Question: I'm using the Chart library in .Net 4.0 to create a stacked column chart with several series. My goal is a histogram that shows the cumulative number of actions (report completions) per day across several series (teachers). There is often missing data (no activity that day by a particular teacher).
I get gaps in the bars when there is missing data in a series:

My code:
'''
public ActionResult CompletionHistogram(int sid, int width, int height)
{
Site site = SiteRepository.Get(sid);
if (site == null)
return new HttpNotFoundResult();
Chart chart = new Chart();
chart.Height = height;
chart.Width = width;
ChartArea area = chart.ChartAreas.Add("Default");
// Treat each teacher as a series
foreach (Teacher t in site.Teachers)
{
Series series = chart.Series.Add(t.FullName);
series.ChartType = SeriesChartType.StackedColumn;
series.Name = t.FullName;
// Group completions by day (filter out incomplete reports and null timestamps)
var groups = t.StudentReports
.Where<StudentReport>(rep => rep.IsComplete && rep.FirstSaveTimestamp.HasValue)
.GroupBy<StudentReport, DateTime>(rep => rep.FirstSaveTimestamp.Value.Date);
bool hasPoints = false;
foreach (var g in groups)
{
series.Points.AddXY(g.Key, g.Count());
hasPoints = true;
}
series.IsValueShownAsLabel = true;
series.ToolTip = "#VALX";
if (hasPoints)
chart.DataManipulator.InsertEmptyPoints(1, IntervalType.Days, series);
}
area.AxisX.LabelStyle.Format = "ddd M/d";
return new ChartResult(chart);
}
'''
How can I remove the
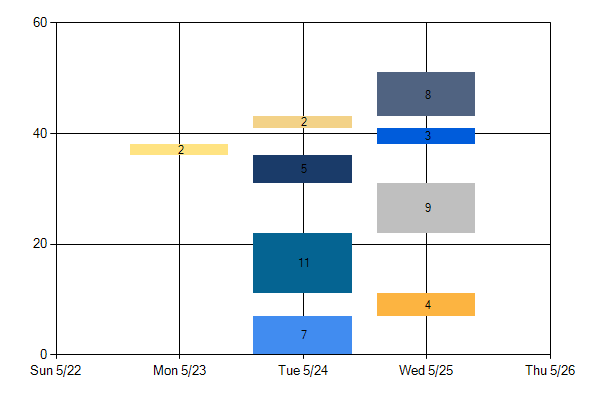
Answer: I have a way to make this work.
Sorry for the long answer, but I found the manner with which you attempt to implement this answer will affect if it works or not.
You need to set the point to zero manually as you are adding points.
Note: I was not able to make this work by adding the zero points after the fact.
See the next to examples and resulting screenshots:
chart1.Series.Clear();
chart1.Series.Add(new Series());
chart1.Series.Add(new Series());
chart1.Series.Add(new Series());
chart1.Series.Add(new Series());
'''
foreach (Series s in chart1.Series)
{
s.ChartType = SeriesChartType.StackedColumn;
}
//chart1.Series[0].Points.Add(new DataPoint(0, 0));
chart1.Series[0].Points.Add(new DataPoint(1, 3));
chart1.Series[0].Points.Add(new DataPoint(2, 3));
chart1.Series[0].Points.Add(new DataPoint(3, 3));
chart1.Series[1].Points.Add(new DataPoint(0, 3));
//chart1.Series[1].Points.Add(new DataPoint(1, 0));
chart1.Series[1].Points.Add(new DataPoint(2, 3));
chart1.Series[1].Points.Add(new DataPoint(3, 3));
chart1.Series[2].Points.Add(new DataPoint(0, 3));
chart1.Series[2].Points.Add(new DataPoint(1, 3));
//chart1.Series[2].Points.Add(new DataPoint(2, 0));
chart1.Series[2].Points.Add(new DataPoint(3, 3));
chart1.Series[3].Points.Add(new DataPoint(0, 3));
chart1.Series[3].Points.Add(new DataPoint(1, 3));
chart1.Series[3].Points.Add(new DataPoint(2, 3));
//chart1.Series[3].Points.Add(new DataPoint(3, 0));
chart1.SaveImage("C:\Before.png", ChartImageFormat.Png);
'''
Image of "before.png":

Now remove the comments for the series with no data points at a given x value:
(Note! I found it does not work if you add the points at a given x-value for values where you make y = 0 at the end - aka right before I save the image. Order of the points in the series appears to matter for StackedColumn, I have never worked with this type except for investigating how to answer this question so that might be common knowledge for users of this type)
'''
chart1.Series.Clear();
chart1.Series.Add(new Series());
chart1.Series.Add(new Series());
chart1.Series.Add(new Series());
chart1.Series.Add(new Series());
foreach (Series s in chart1.Series)
{
s.ChartType = SeriesChartType.StackedColumn;
}
chart1.Series[0].Points.Add(new DataPoint(0, 0));
chart1.Series[0].Points.Add(new DataPoint(1, 3));
chart1.Series[0].Points.Add(new DataPoint(2, 3));
chart1.Series[0].Points.Add(new DataPoint(3, 3));
chart1.Series[1].Points.Add(new DataPoint(0, 3));
chart1.Series[1].Points.Add(new DataPoint(1, 0));
chart1.Series[1].Points.Add(new DataPoint(2, 3));
chart1.Series[1].Points.Add(new DataPoint(3, 3));
chart1.Series[2].Points.Add(new DataPoint(0, 3));
chart1.Series[2].Points.Add(new DataPoint(1, 3));
chart1.Series[2].Points.Add(new DataPoint(2, 0));
chart1.Series[2].Points.Add(new DataPoint(3, 3));
chart1.Series[3].Points.Add(new DataPoint(0, 3));
chart1.Series[3].Points.Add(new DataPoint(1, 3));
chart1.Series[3].Points.Add(new DataPoint(2, 3));
chart1.Series[3].Points.Add(new DataPoint(3, 0));
// If you add the empty points here, it does not seem to work.
// Empty points are as follows, and are already added above in the 'after' example.
// chart1.Series[0].Points.Add(new DataPoint(0, 0));
// chart1.Series[1].Points.Add(new DataPoint(1, 0));
// chart1.Series[2].Points.Add(new DataPoint(2, 0));
// chart1.Series[3].Points.Add(new DataPoint(3, 0));
chart1.SaveImage("C:\After.png", ChartImageFormat.Png);
'''
Image of "after.png":

So, given that you can not add the zero points after the fact (although you may be able to insert them?) you will need to modify your code to something like this:
'''
var allPossibleGroups = t.StudentReports;
var groups = t.StudentReports
.Where<StudentReport>(rep => rep.IsComplete && rep.FirstSaveTimestamp.HasValue)
.GroupBy<StudentReport, DateTime>(rep => rep.FirstSaveTimestamp.Value.Date);
bool hasPoints = false;
foreach (var g in allPossibleGroups)
{
if(groups.ContainsKey(g))
{
series.Points.AddXY(g.Key, g.Count());
hasPoints = true;
}
else
{
series.Points.AddXY(g.Key, 0);
}
}
'''
Sorry for the long code blocks, but the example was necessary to demonstrate how to make it work, without falling into the trap of adding the empty points (where y = 0) at the end, as that will not work.
Let me know if you need more help.